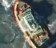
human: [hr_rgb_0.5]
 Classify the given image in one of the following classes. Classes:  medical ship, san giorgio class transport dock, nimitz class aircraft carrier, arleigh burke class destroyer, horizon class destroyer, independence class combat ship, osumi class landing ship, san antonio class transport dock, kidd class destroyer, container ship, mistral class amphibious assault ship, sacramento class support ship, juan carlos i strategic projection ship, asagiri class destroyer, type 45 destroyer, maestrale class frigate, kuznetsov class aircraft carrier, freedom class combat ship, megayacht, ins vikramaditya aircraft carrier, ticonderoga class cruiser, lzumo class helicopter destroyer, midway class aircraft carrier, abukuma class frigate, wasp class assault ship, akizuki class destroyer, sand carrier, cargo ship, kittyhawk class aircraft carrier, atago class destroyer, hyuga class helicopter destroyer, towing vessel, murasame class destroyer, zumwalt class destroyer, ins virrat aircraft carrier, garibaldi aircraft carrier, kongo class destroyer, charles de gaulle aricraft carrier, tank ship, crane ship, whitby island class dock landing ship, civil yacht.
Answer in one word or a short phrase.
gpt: Towing vessel